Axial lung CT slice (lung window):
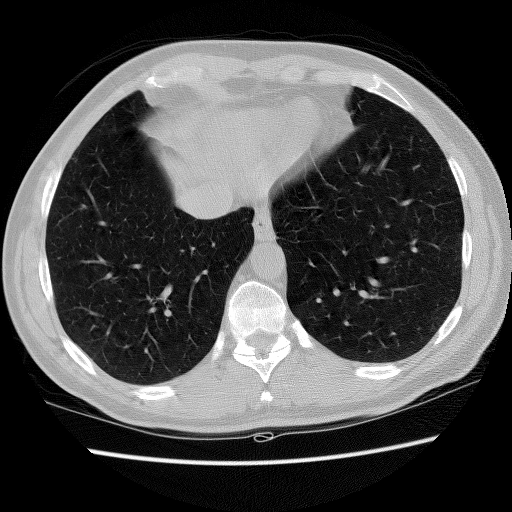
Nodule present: no